Question: Assume that I have some data, and I want to create a plot of this data by passing it to a custom plotting function (myplot()). I am using the matplotlib's modules in myplot().
I would like myplot() to return the handle to a figure, and not plot display the plot when I call this function. Here is a sample code and output from iPython.

I have two questions regarding this:
1. Why do I still see a plot, even though I am assigning the output of myplot() to f?
2. What do I need to supress this plot when I am assigning the output of myplot() to a variable?
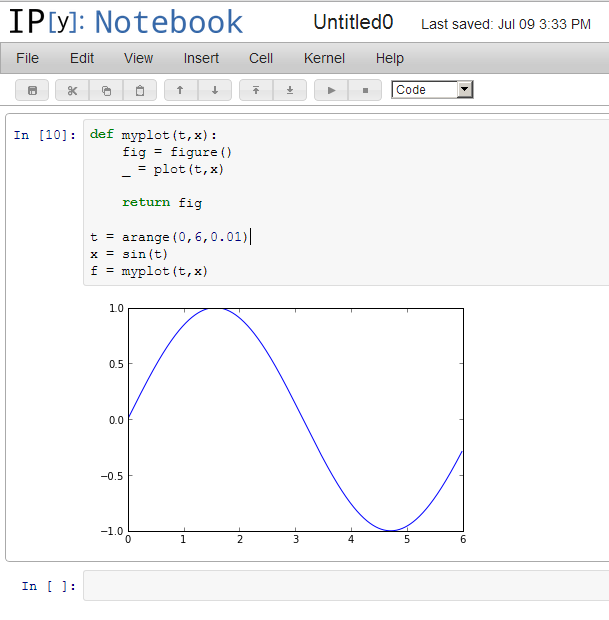
Answer: Start ipython with
'ipython notebook'
rather than
'ipython notebook --pylab=inline'